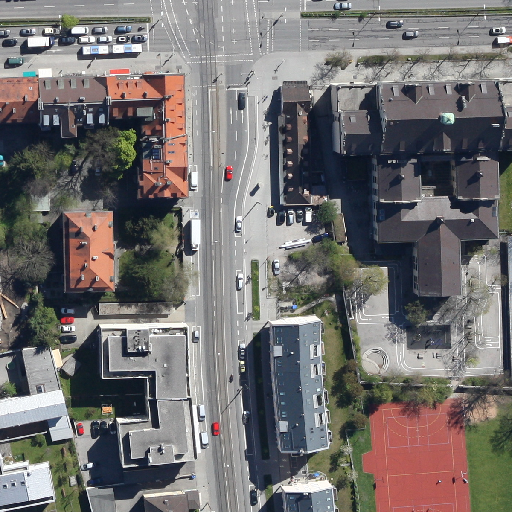
Referring expression: bikeway